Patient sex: F
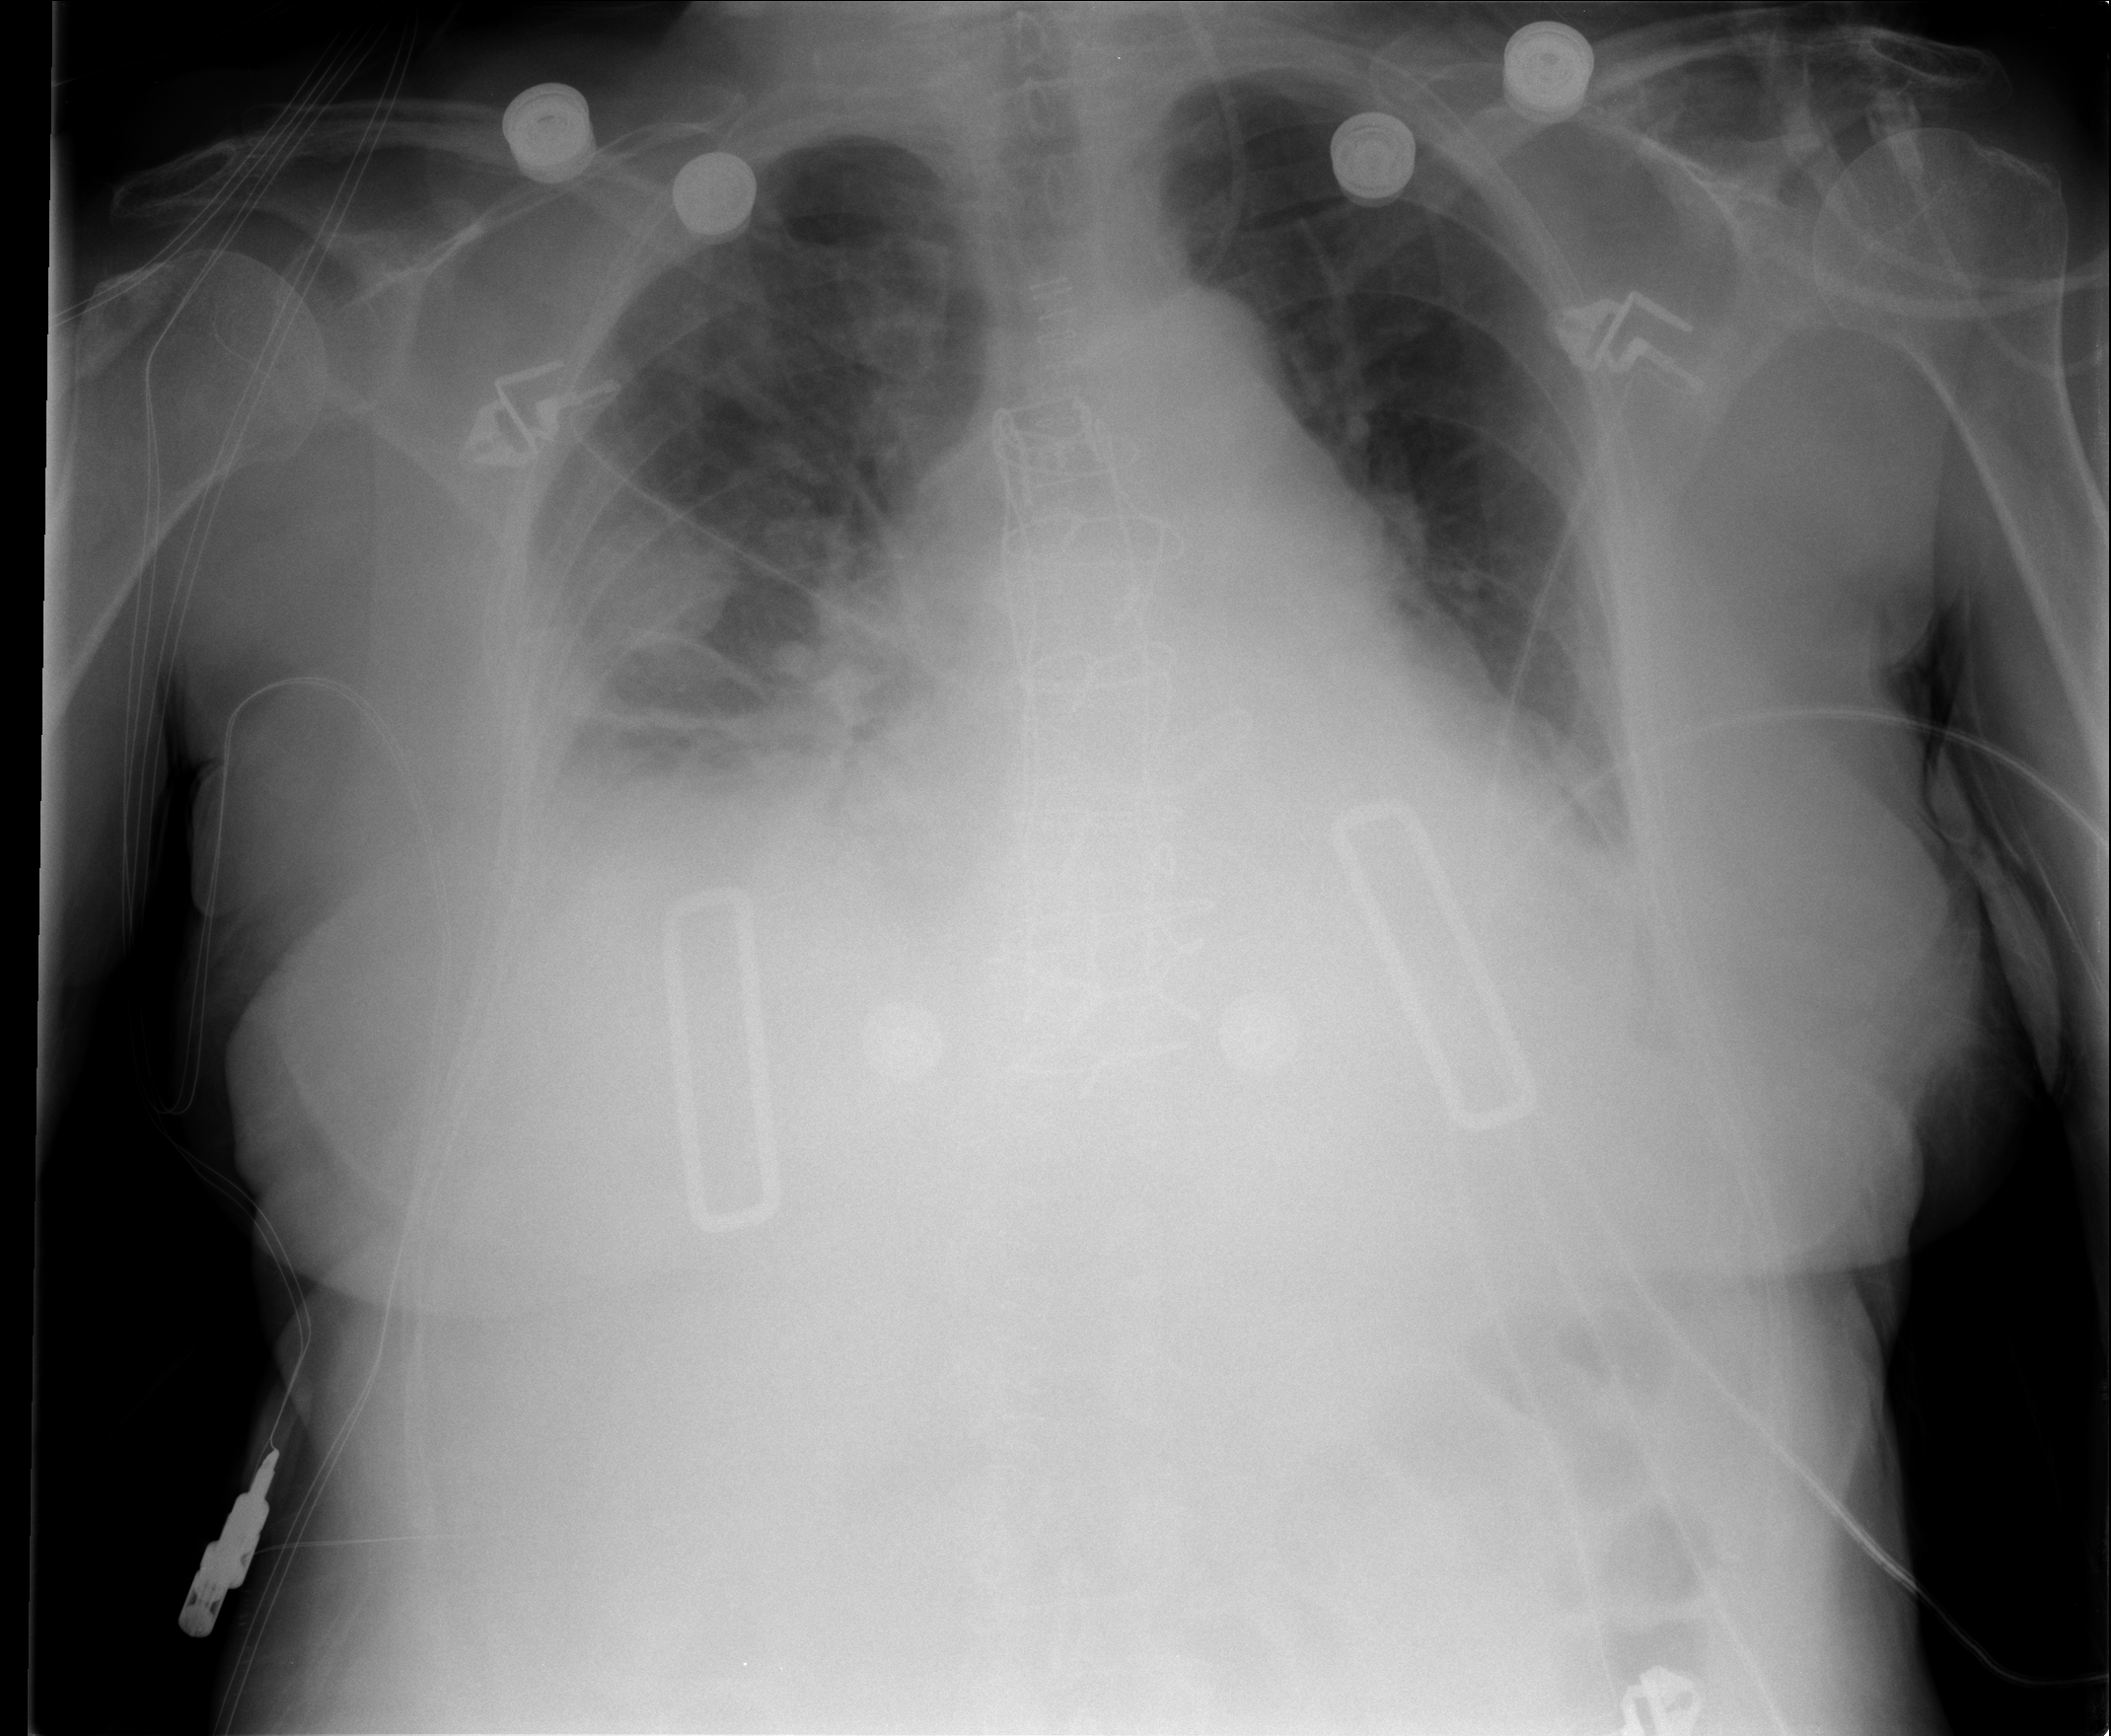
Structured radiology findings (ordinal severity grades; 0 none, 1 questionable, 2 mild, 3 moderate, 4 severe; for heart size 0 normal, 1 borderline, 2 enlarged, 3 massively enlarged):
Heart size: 2
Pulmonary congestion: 2
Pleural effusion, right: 3
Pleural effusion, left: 2
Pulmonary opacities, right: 0
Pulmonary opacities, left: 0
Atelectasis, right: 2
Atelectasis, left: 2